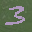
Label: 3